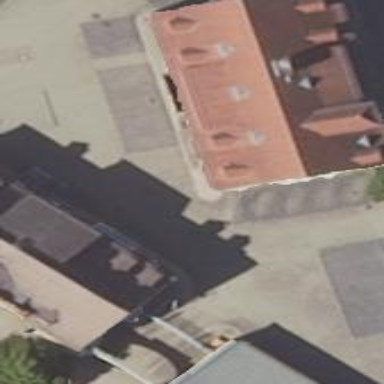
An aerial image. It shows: Commercial building with gabled roof.